Question: In Android Studio, I can enable "Show quick doc on mouse move" so that when I hover my mouse on an item, it display its documentation (like in Eclipse):

However, this quick doc only displays for about 2 seconds then automatically disappears. How can I make it stay there and only disappear when I click somewhere else?
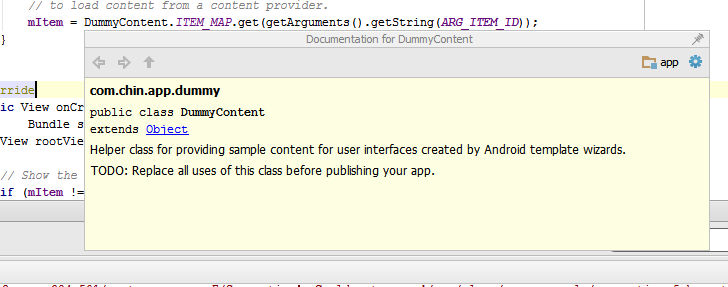
Answer: It seems this is a bug of Android Studio: if you open logcat, when a new log line appears, the quick doc window will automatically disappear. I've filed a bug report.